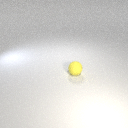
small yellow rubber sphere